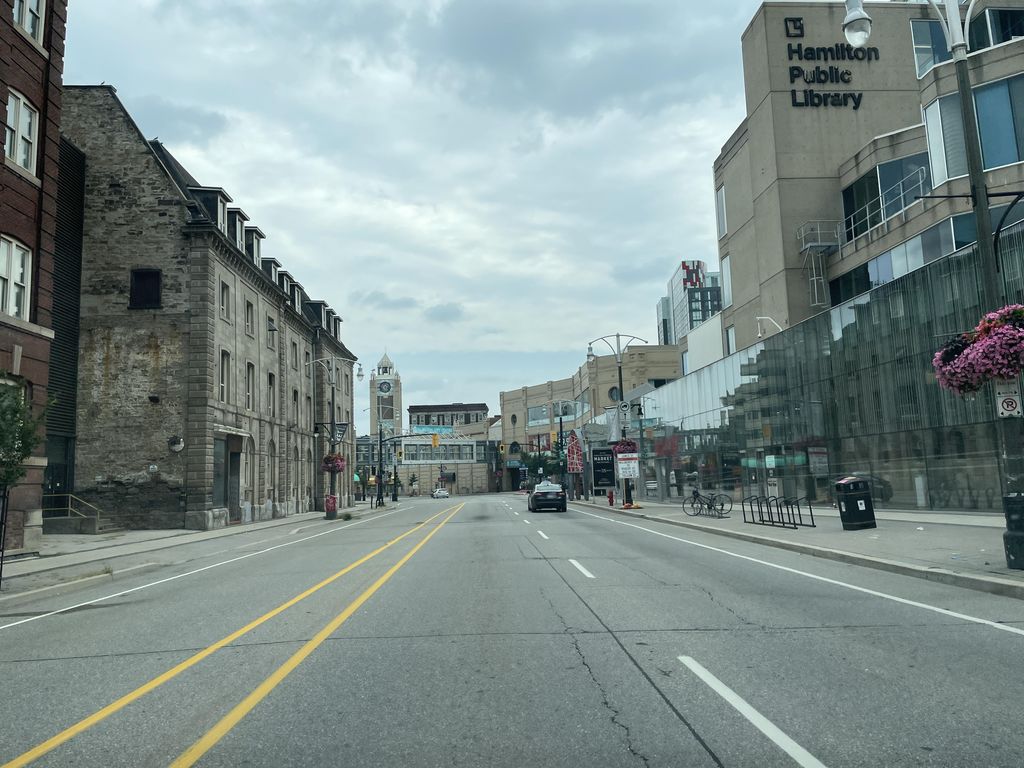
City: hamilton